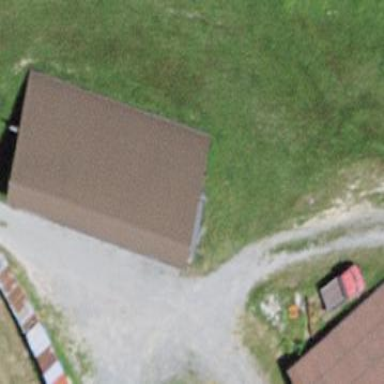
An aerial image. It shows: Rural barn.